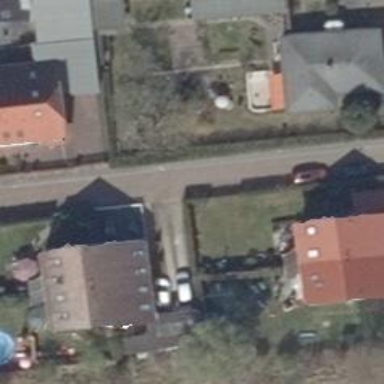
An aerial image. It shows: Driveway.